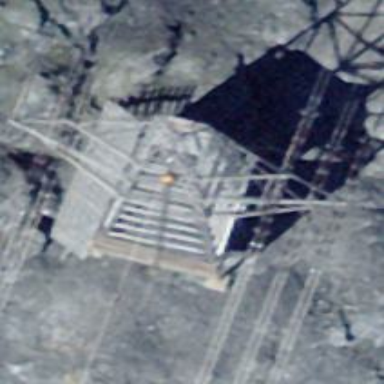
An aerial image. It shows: Power tower.